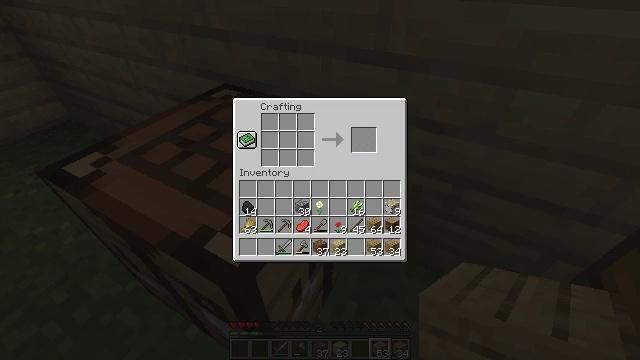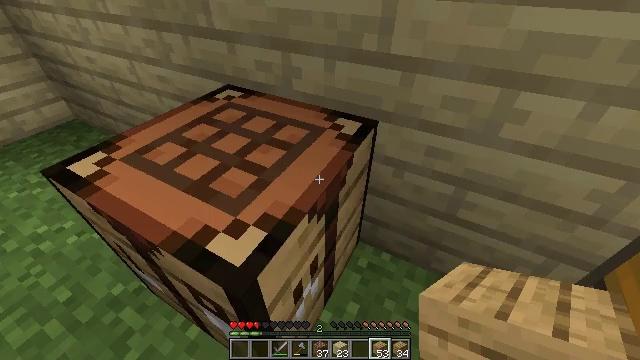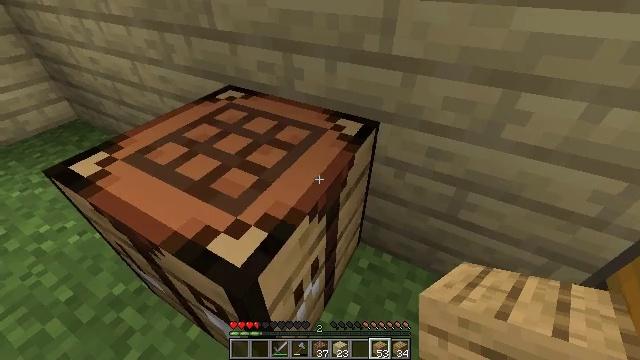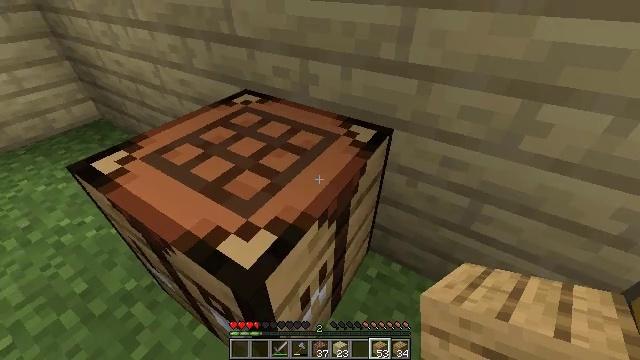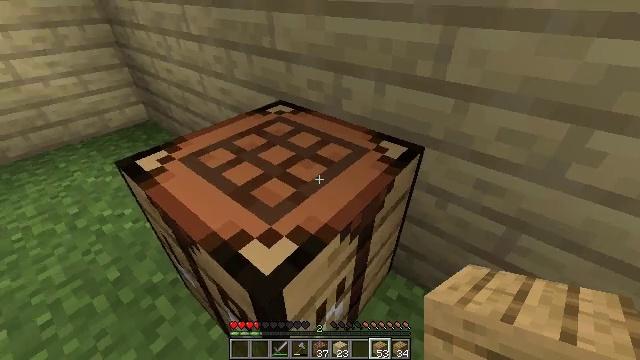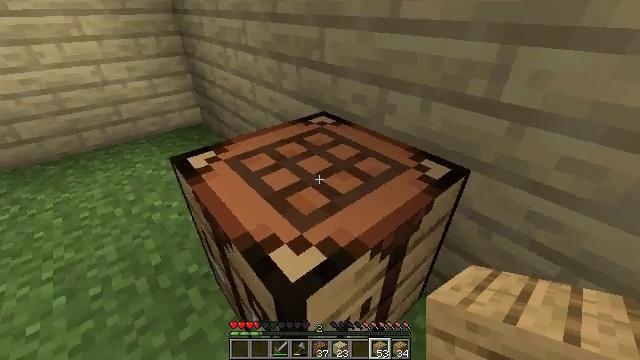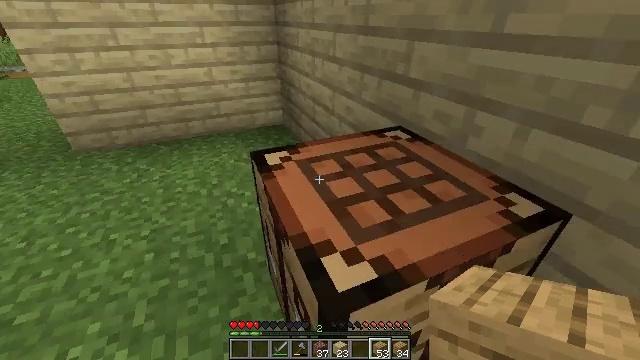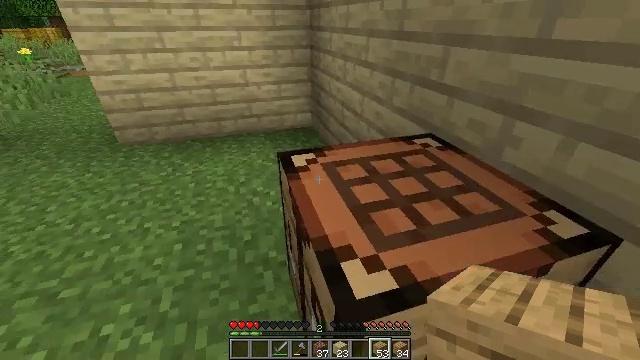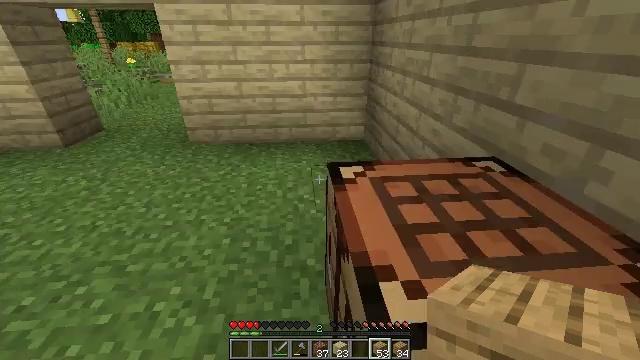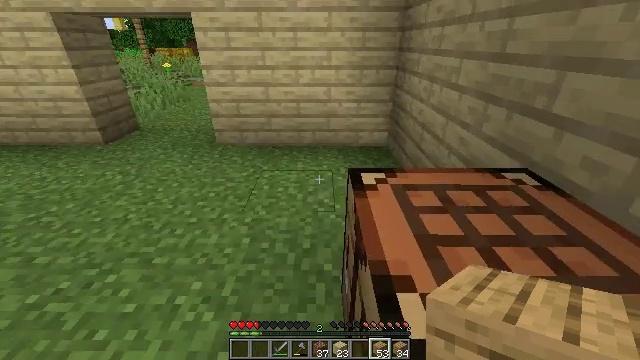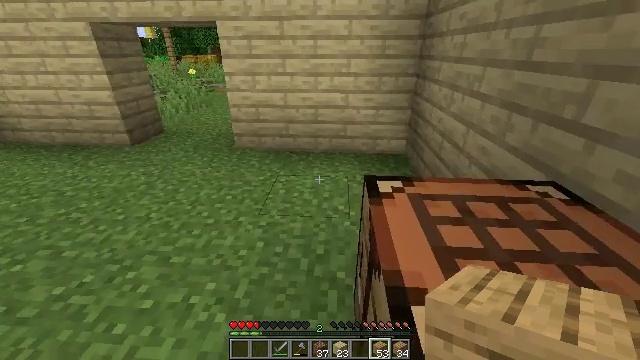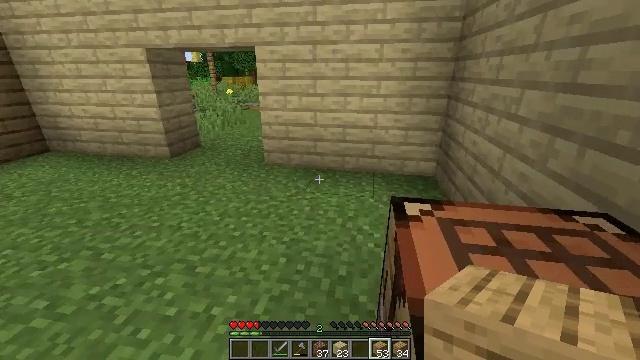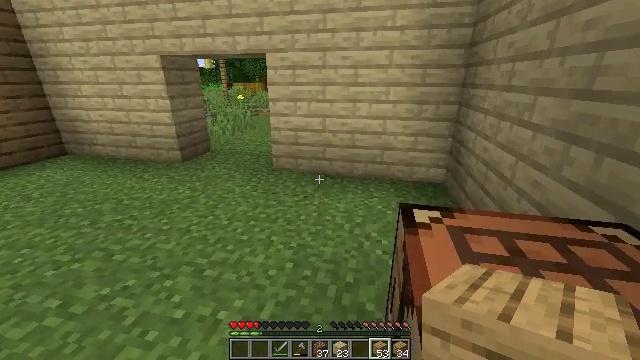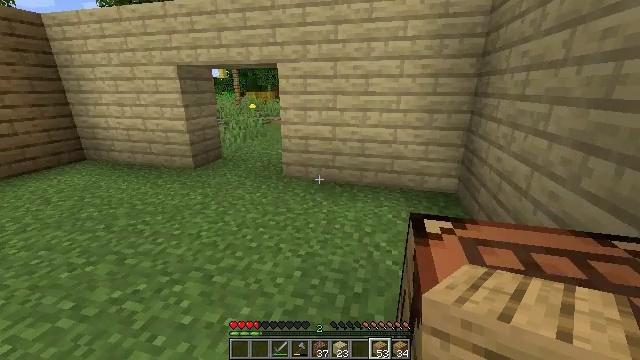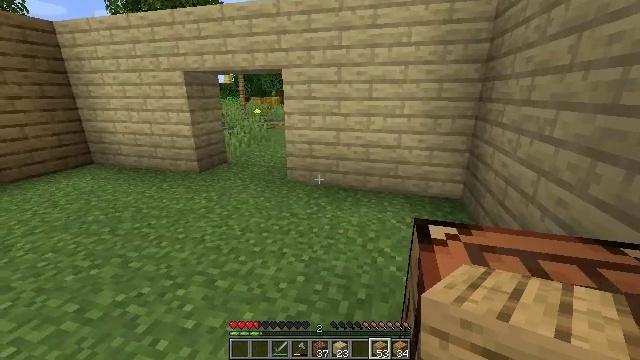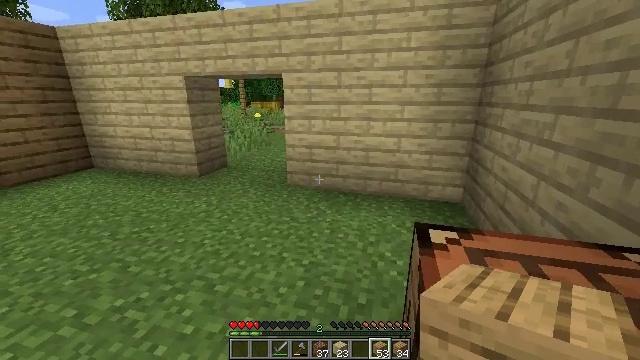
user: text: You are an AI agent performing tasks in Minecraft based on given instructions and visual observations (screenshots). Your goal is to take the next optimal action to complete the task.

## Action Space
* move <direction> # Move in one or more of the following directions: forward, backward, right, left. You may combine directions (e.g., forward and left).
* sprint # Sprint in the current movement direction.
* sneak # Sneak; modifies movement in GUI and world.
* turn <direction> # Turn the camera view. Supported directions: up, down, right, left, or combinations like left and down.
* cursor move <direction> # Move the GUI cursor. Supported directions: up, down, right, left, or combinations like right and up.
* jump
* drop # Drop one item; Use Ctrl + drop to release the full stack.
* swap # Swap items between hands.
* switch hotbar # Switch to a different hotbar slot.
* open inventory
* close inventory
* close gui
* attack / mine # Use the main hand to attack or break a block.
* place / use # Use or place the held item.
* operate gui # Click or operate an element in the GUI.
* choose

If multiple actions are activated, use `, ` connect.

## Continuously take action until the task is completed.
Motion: motion action
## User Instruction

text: Open the crafting table to craft a birch door.
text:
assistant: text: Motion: no_op
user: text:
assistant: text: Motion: close gui
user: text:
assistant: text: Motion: turn left and up, open inventory
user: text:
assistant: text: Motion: turn left and up, open inventory
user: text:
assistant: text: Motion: turn left and up
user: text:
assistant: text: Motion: turn left and up
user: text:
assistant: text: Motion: turn left
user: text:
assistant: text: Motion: turn left and up
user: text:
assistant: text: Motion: turn left and up
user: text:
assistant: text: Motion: turn left and up
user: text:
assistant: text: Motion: turn left and up
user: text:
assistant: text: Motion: turn left and up
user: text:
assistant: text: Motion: turn left and up
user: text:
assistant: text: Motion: turn up
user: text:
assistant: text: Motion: no_op
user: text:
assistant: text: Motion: no_op
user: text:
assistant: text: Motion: no_op
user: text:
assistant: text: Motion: no_op
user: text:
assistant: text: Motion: no_op
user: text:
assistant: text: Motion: no_op
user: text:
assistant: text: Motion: no_op
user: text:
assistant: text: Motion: no_op
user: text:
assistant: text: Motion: no_op
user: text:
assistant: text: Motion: turn right
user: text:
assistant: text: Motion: turn right and down
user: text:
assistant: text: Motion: turn right and down
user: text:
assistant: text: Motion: turn right and down
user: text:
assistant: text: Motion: turn right and down
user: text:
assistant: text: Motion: turn right
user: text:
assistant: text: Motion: no_op